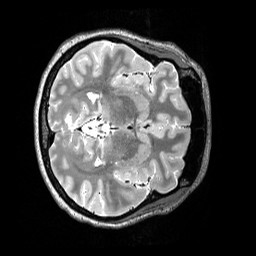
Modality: T2w
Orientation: axial
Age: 30
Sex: female
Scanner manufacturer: siemens
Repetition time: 3.2 s